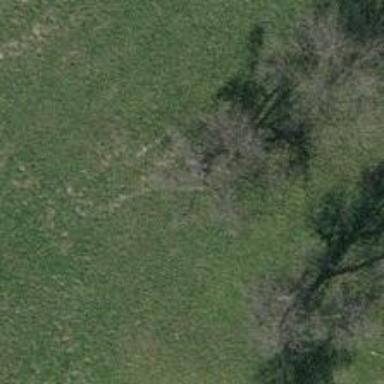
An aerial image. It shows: Single tag "natural: tree."